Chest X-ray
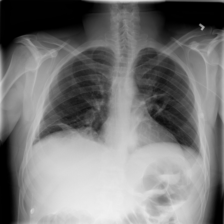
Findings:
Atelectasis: negative
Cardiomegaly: negative
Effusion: negative
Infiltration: negative
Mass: negative
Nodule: negative
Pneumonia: negative
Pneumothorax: negative
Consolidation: negative
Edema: negative
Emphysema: negative
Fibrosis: negative
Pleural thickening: negative
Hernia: negative